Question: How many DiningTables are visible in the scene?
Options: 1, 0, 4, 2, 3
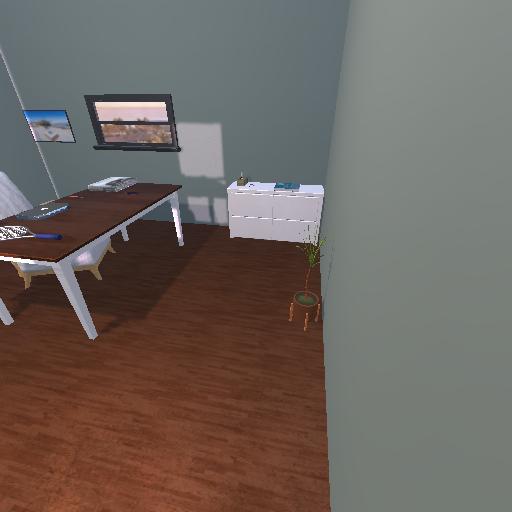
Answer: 1